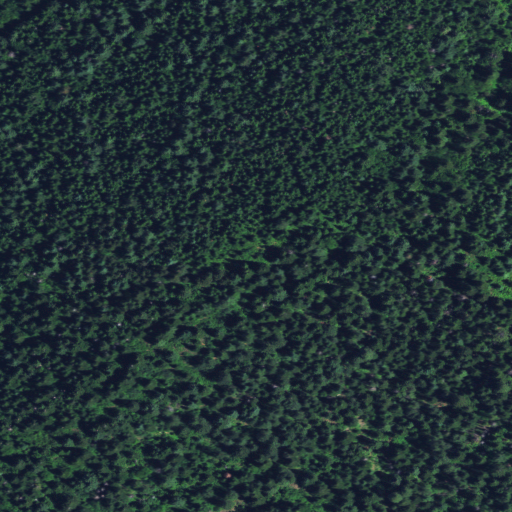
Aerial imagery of ridge(s) in Idaho named Yew Ridge containing only evergreen forest